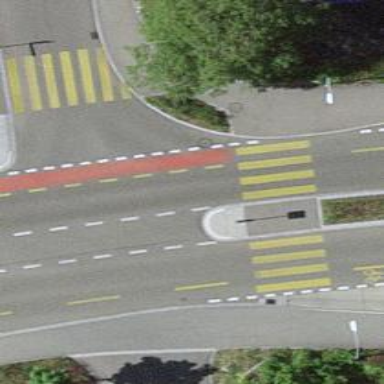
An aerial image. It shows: Road with traffic signals.